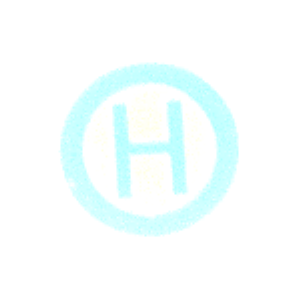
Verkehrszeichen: Haltestelle
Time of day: MorningAfternoon
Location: Outdoor (Nature)
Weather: PartlyCloudy
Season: NotSpecified
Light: Natural